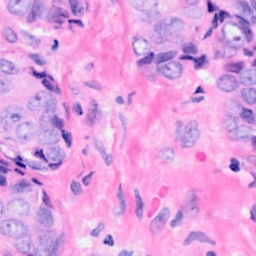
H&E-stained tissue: Breast